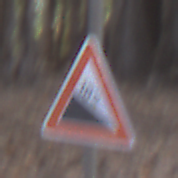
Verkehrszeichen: Gefaelle10
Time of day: MorningAfternoon
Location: Outdoor (Suburban)
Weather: PartlyCloudy
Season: NotSpecified
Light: Natural